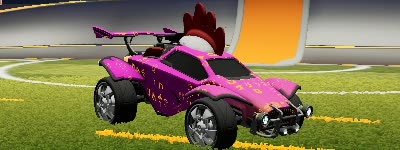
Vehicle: octane